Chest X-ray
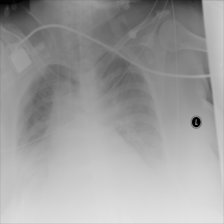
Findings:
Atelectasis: negative
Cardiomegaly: negative
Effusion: positive
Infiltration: negative
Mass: negative
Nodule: negative
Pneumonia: negative
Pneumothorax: negative
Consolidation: positive
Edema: negative
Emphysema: negative
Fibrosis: negative
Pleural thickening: negative
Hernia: negative